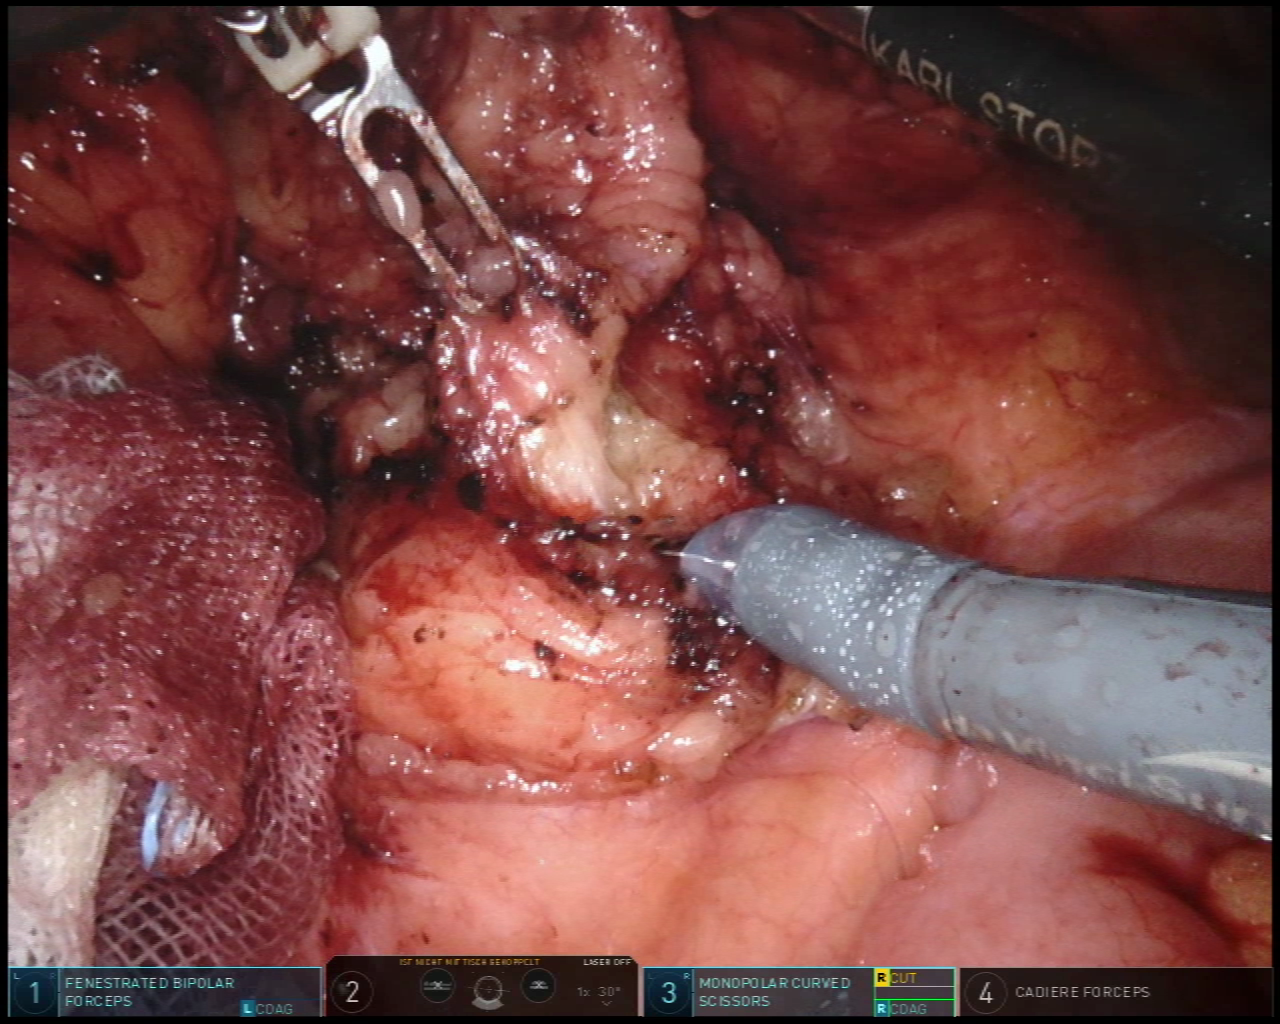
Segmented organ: small_intestine
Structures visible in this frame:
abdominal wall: no
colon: no
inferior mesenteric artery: no
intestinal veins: no
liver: no
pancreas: no
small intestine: yes
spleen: no
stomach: no
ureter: no
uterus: no
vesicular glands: no